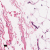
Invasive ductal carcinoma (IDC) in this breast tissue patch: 0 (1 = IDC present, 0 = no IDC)